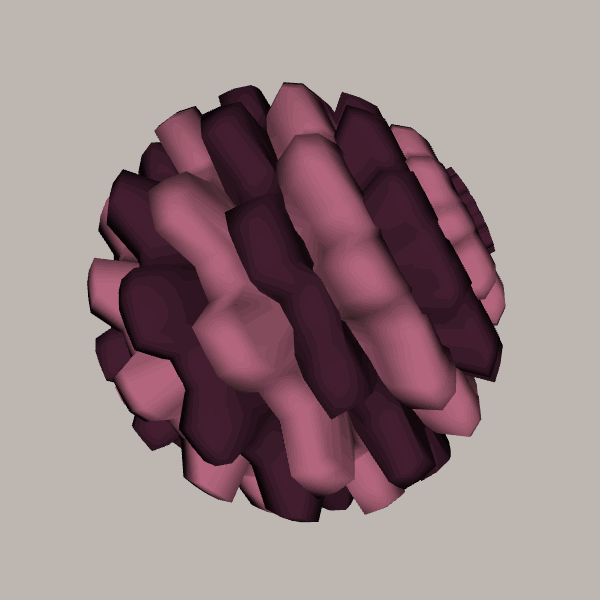
Background: light